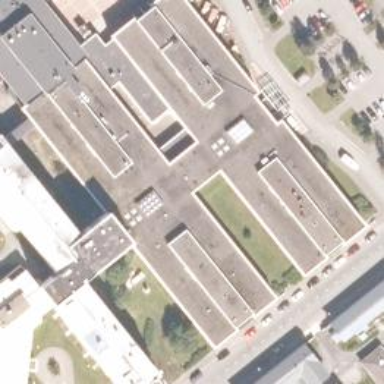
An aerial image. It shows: Healthcare facility identified as hospital.